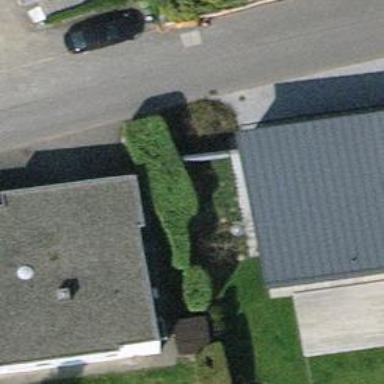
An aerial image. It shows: Hedge acting as barrier.